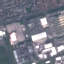
Label: Industrial